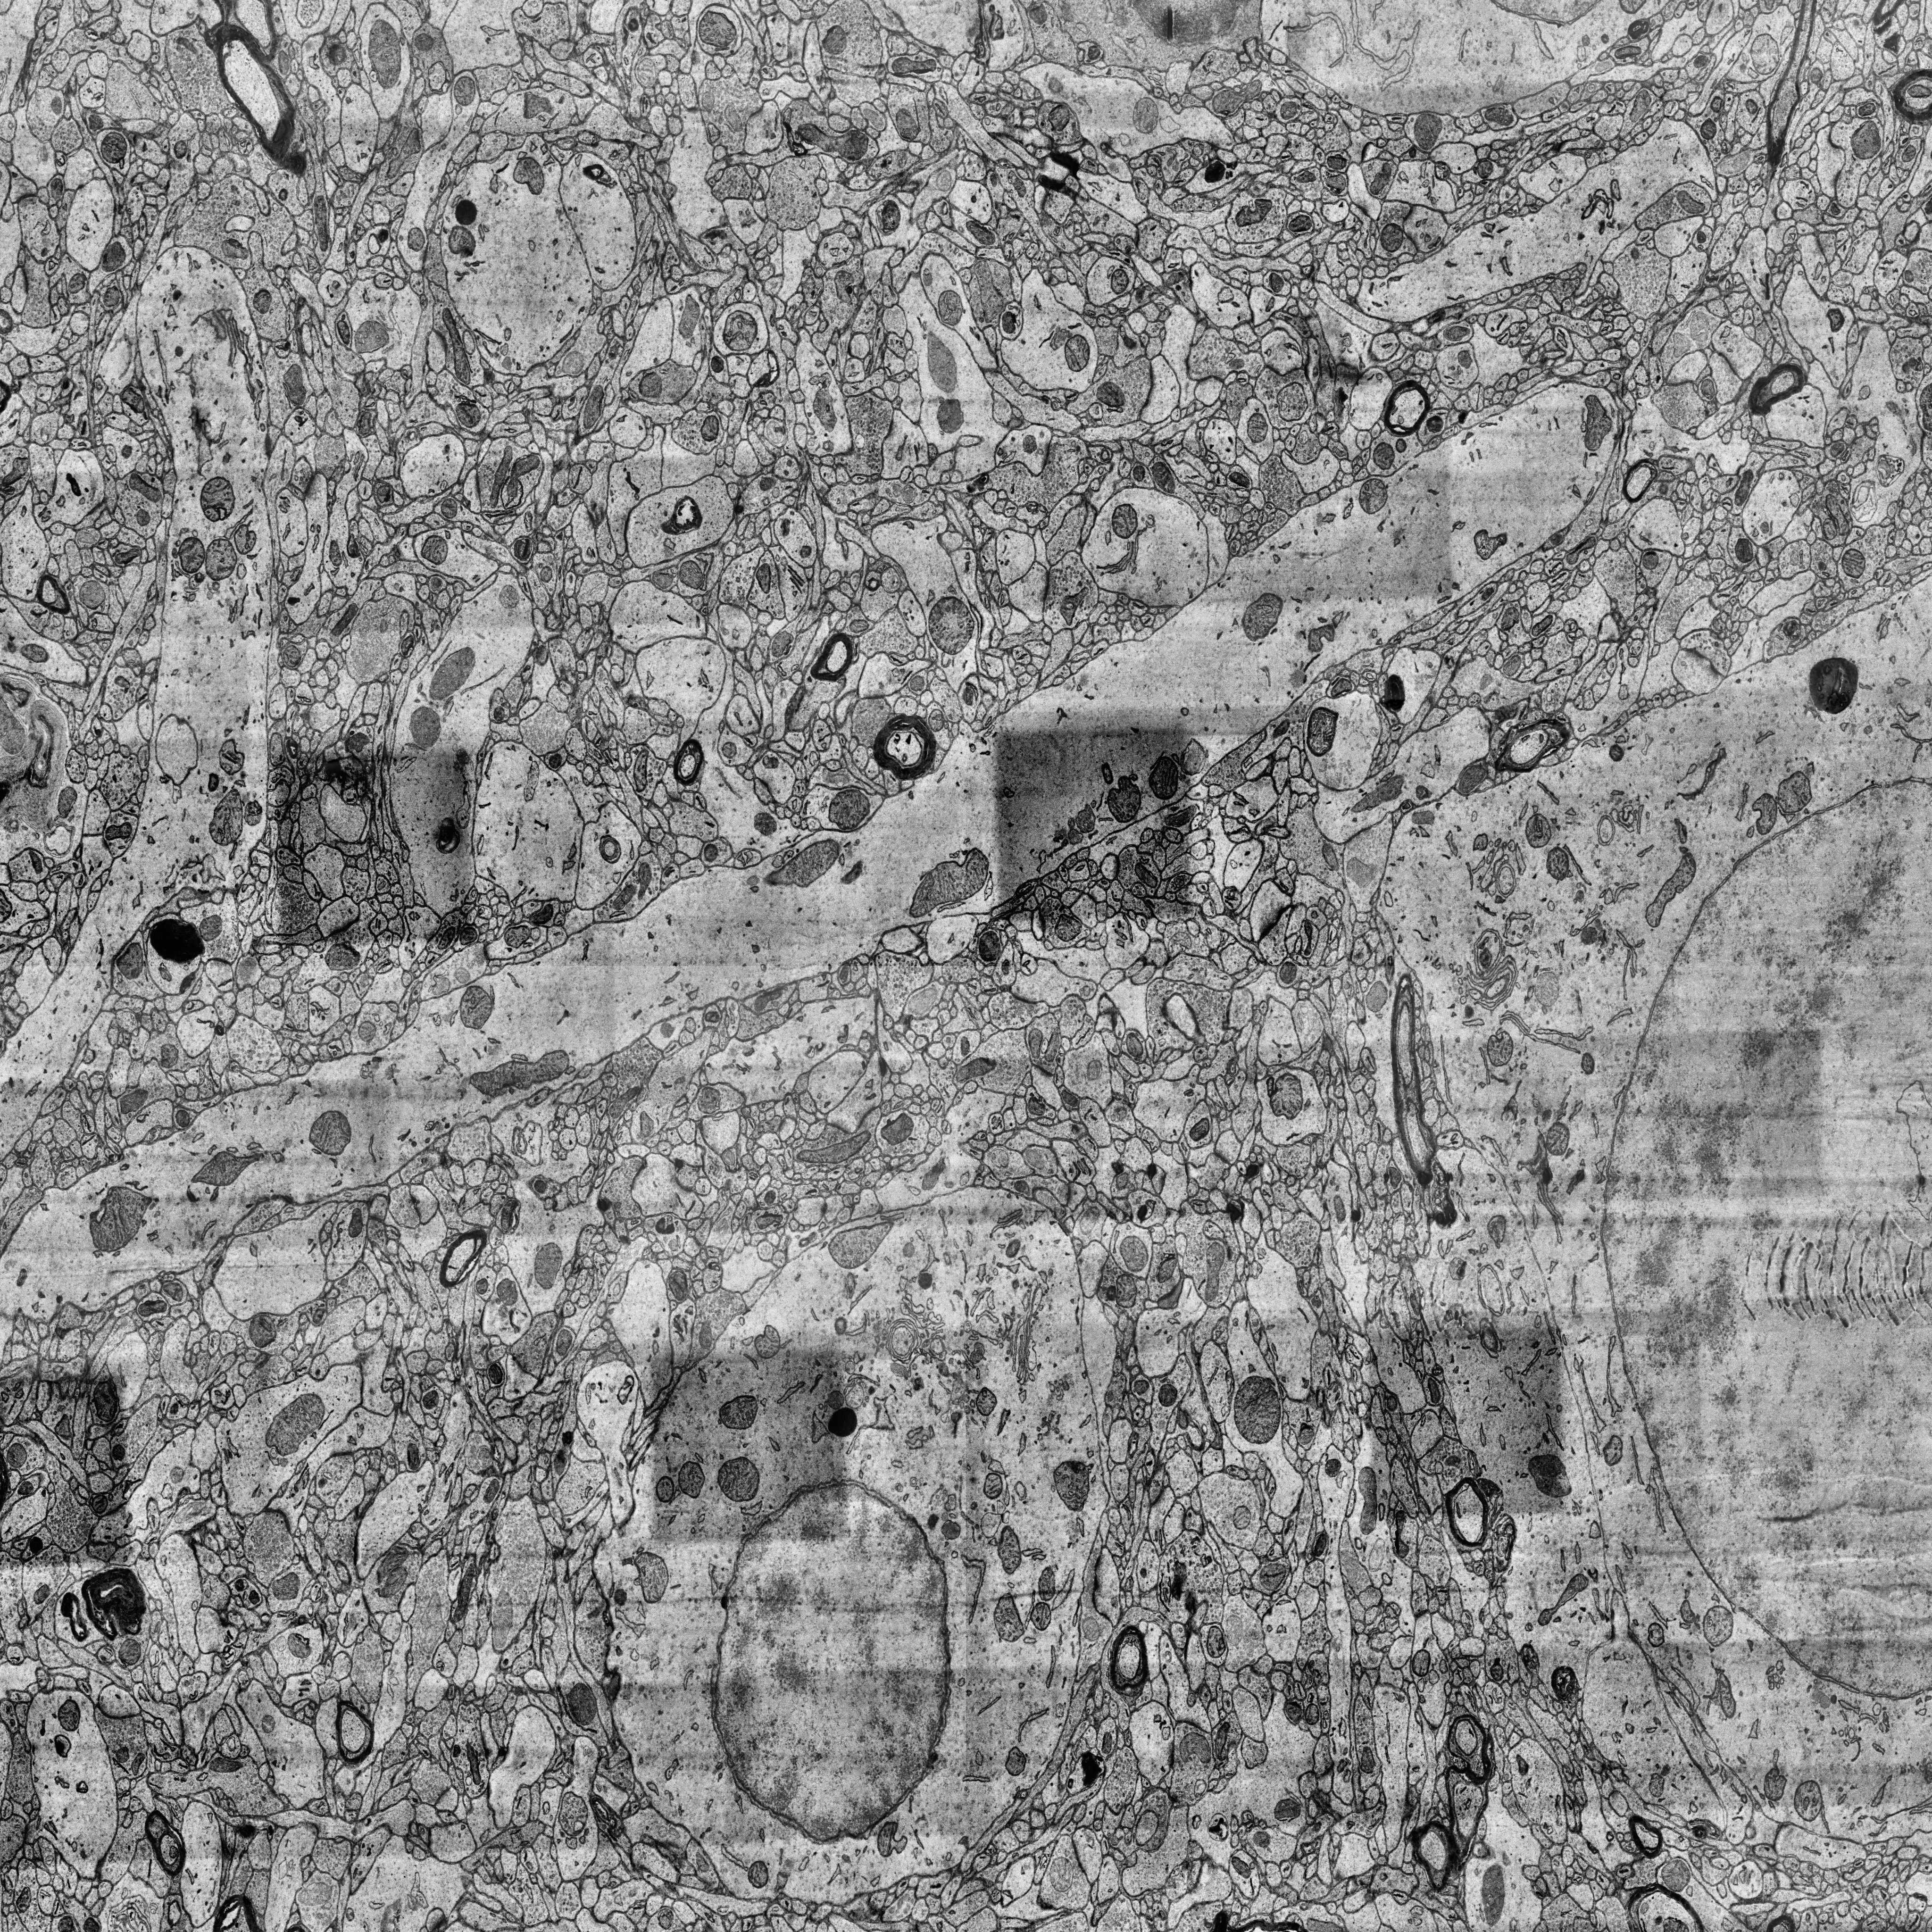
Electron microscopy slice of human cortex tissue
Slice depth (z): 346
Mitochondria instances in slice: 431